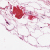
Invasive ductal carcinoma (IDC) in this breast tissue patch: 0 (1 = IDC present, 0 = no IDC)